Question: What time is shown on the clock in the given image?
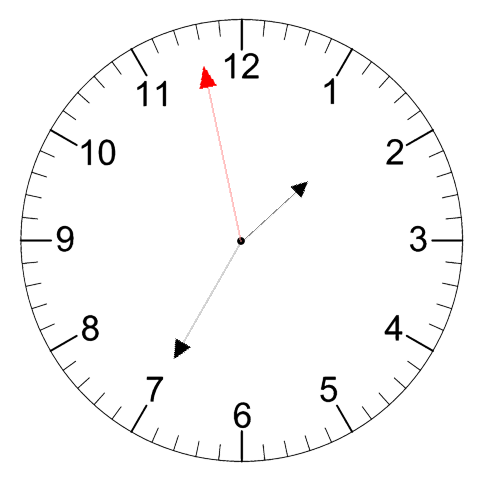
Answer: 01:34:58